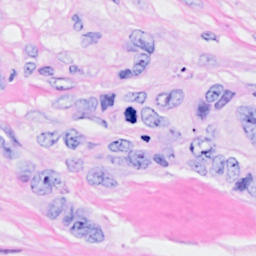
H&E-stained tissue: Breast